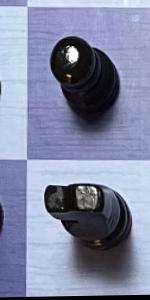
Label: Empty